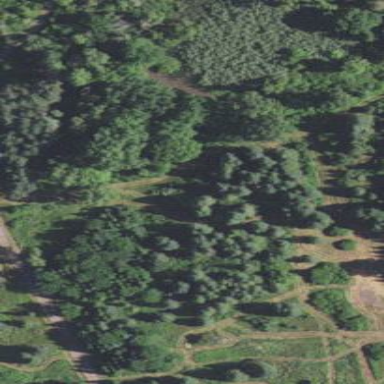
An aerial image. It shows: Plant nursery with trees.